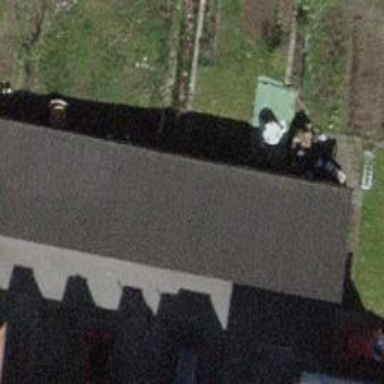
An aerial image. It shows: Group of garages.